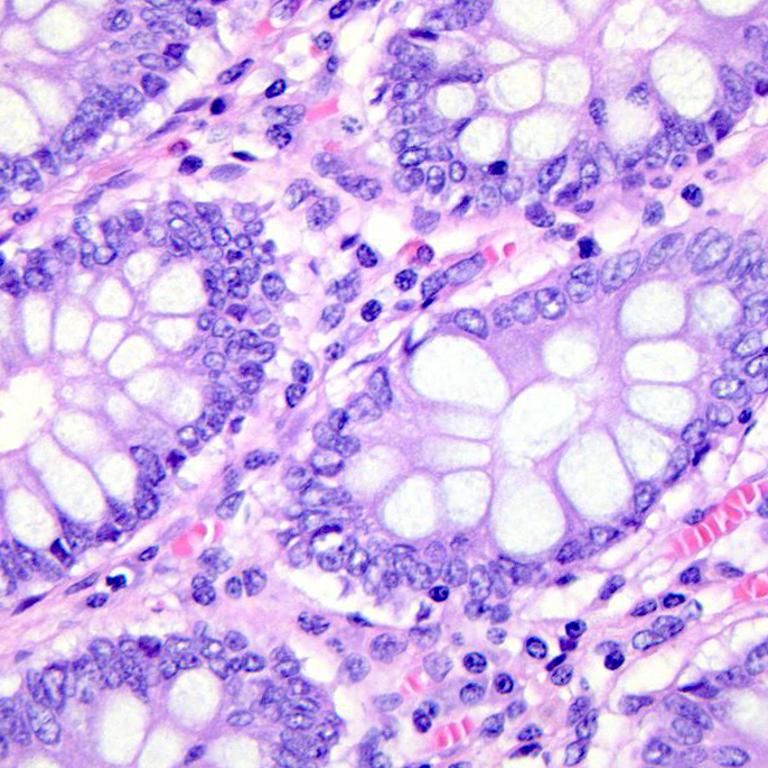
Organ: colon
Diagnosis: benign